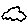
Label: cloud